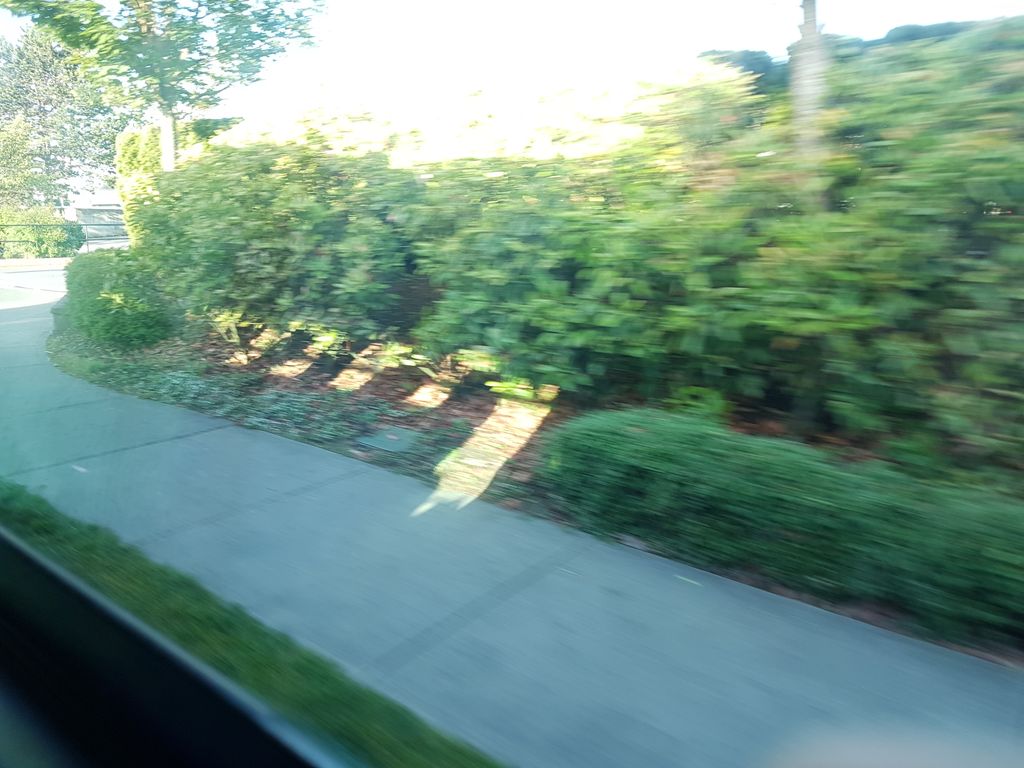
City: victoria